Field crop: maize
Growth stage: 2
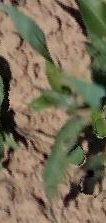
Species: maize